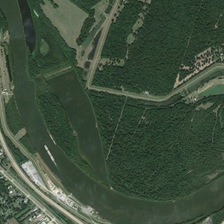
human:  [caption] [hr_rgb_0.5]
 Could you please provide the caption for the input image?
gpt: many green trees are in one side of a curved river .

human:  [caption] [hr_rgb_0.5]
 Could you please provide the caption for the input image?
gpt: the left hand of the river is downtown area while the right hand of the river is a large area of forest .

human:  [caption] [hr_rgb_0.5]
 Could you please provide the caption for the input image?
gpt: the left hand of the river is downtown area while the right hand of the river is a large area of forest .

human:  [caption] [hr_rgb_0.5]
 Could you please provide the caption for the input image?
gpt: many green trees are in one side of a curved river .

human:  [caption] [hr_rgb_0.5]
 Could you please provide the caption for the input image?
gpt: many green trees are in one side of a curved river .